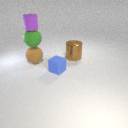
large brown rubber sphere below large green rubber sphere